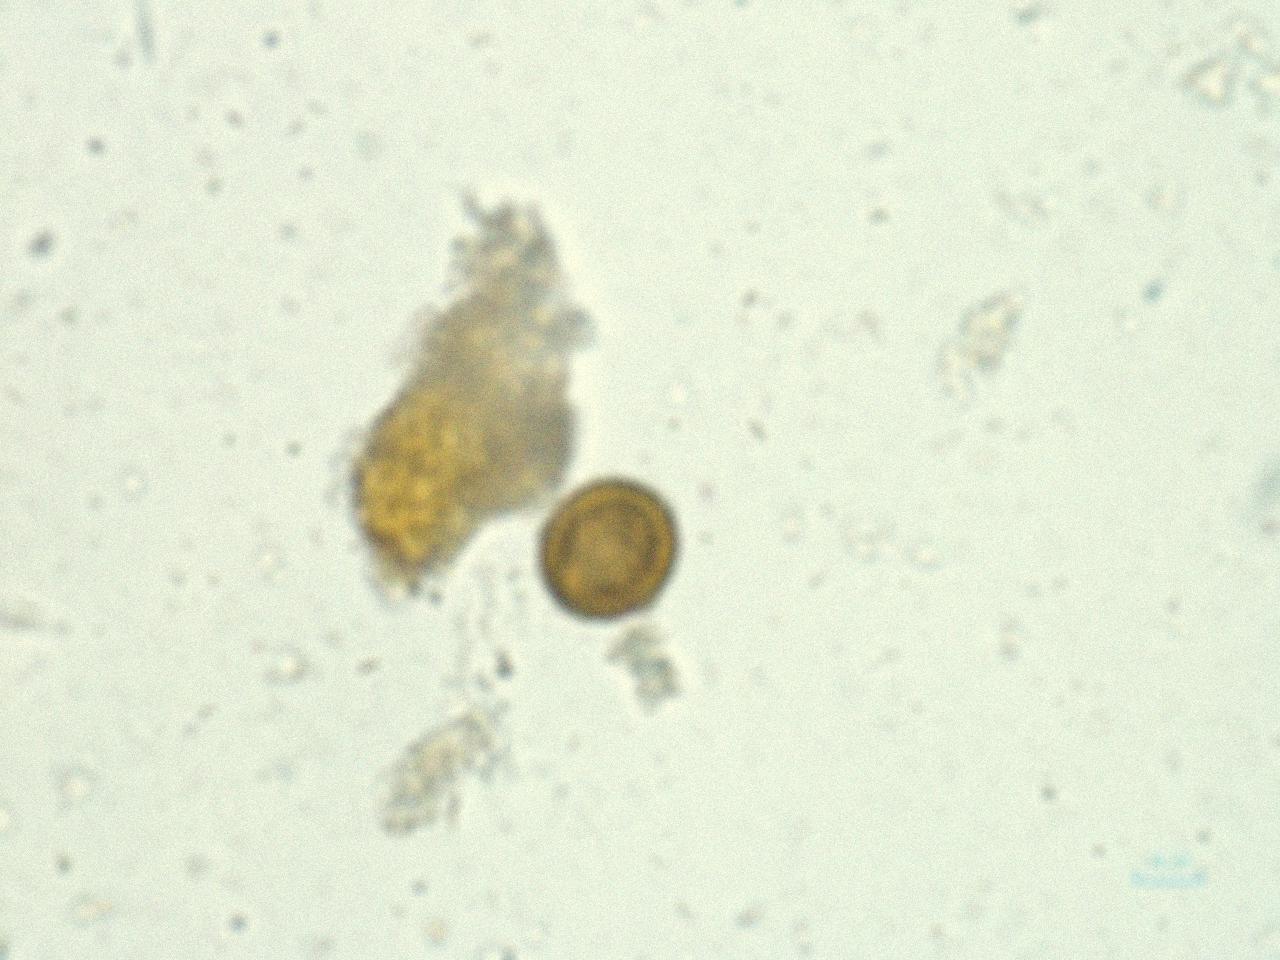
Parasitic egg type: Taenia spp. egg